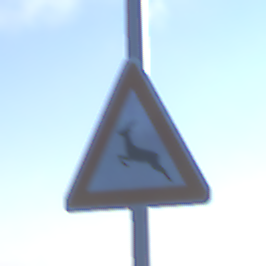
Verkehrszeichen: WildwechselRechts
Umgebung: Outdoor, Nature
Tageszeit: MorningAfternoon
Wetter: PartlyCloudy
Licht: Natural
Jahreszeit: NotSpecified
Kontrast: HighContrast